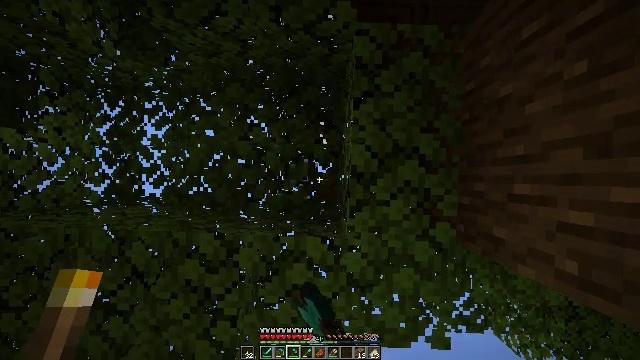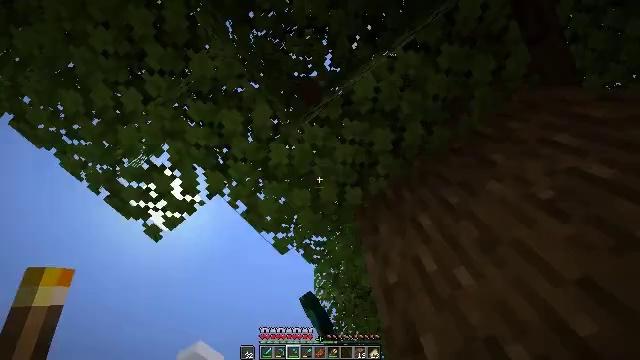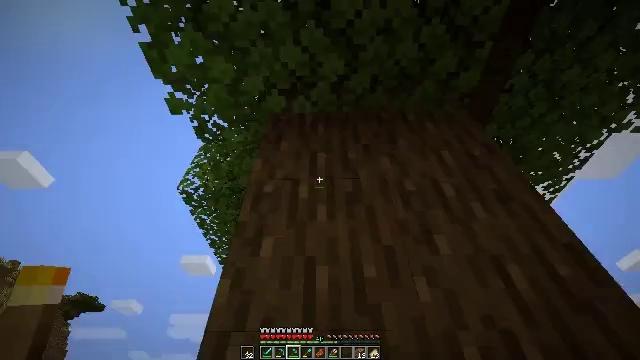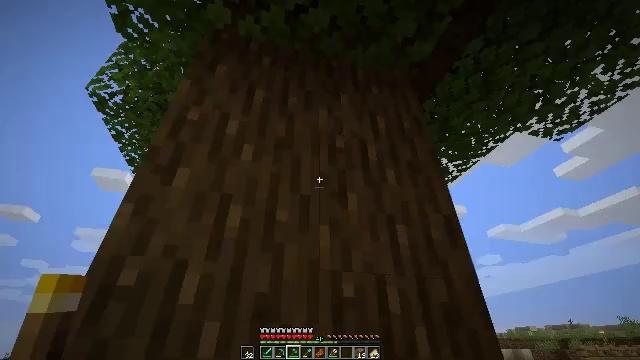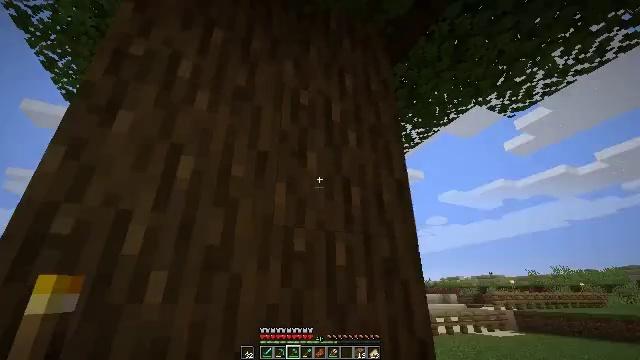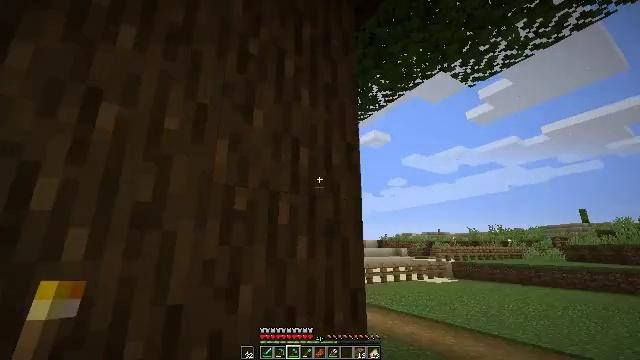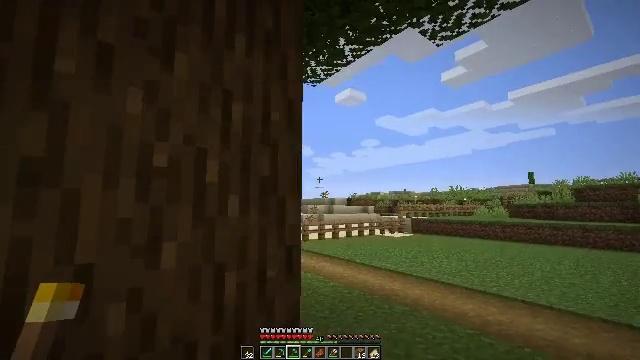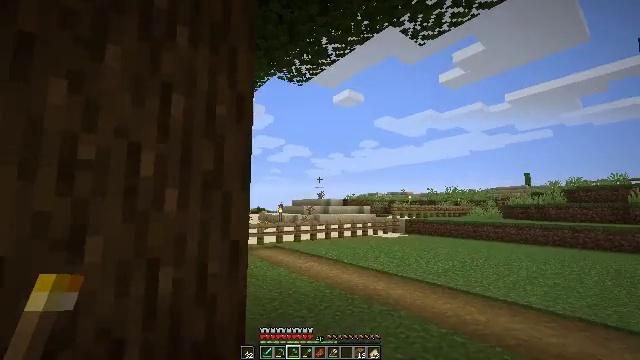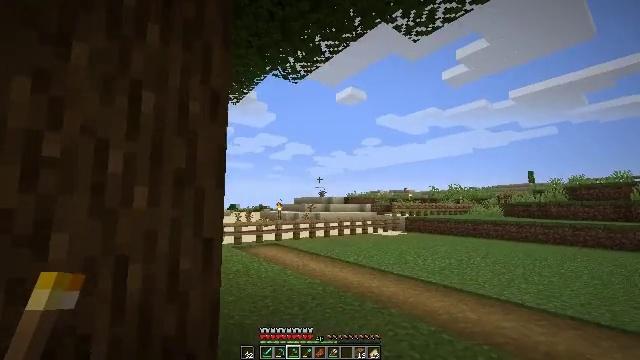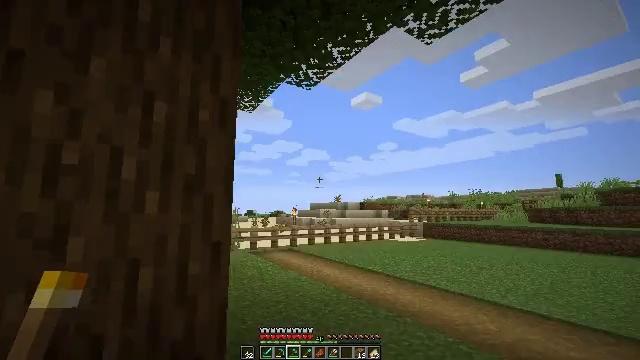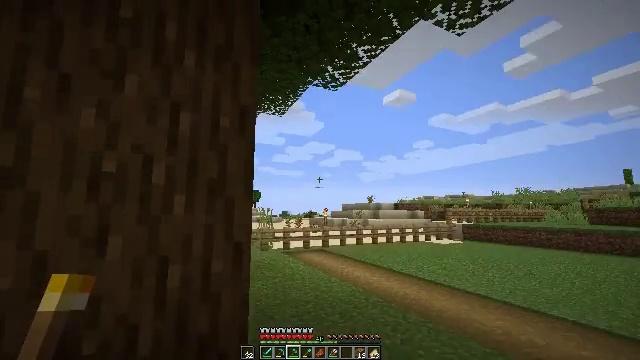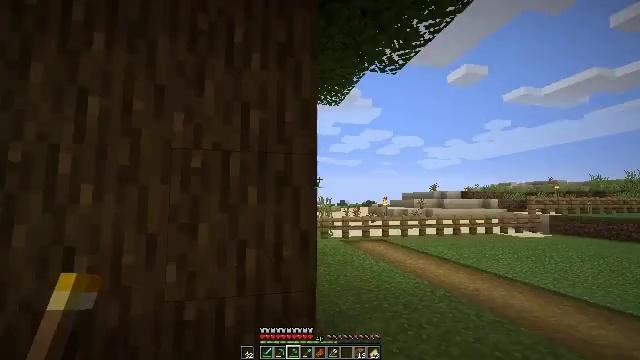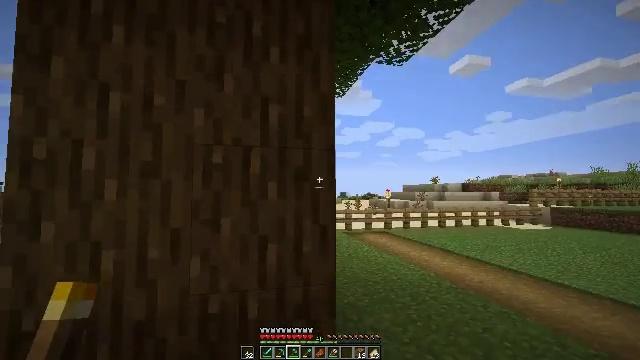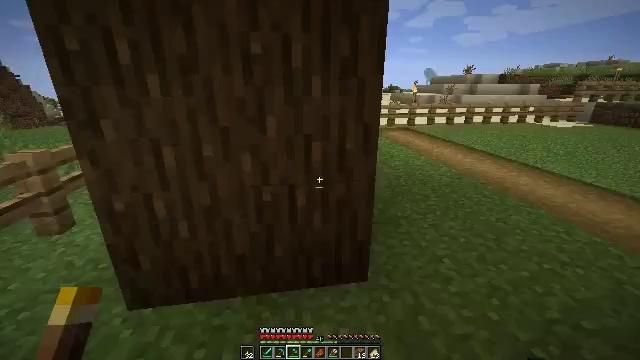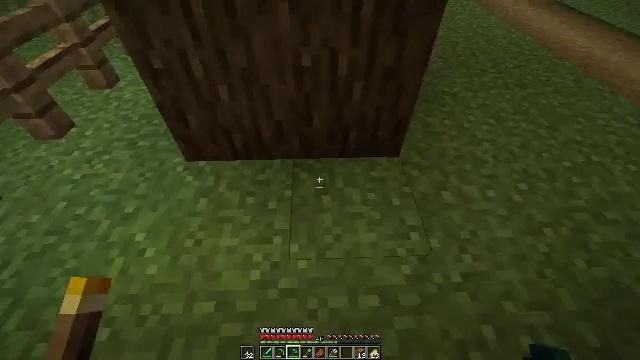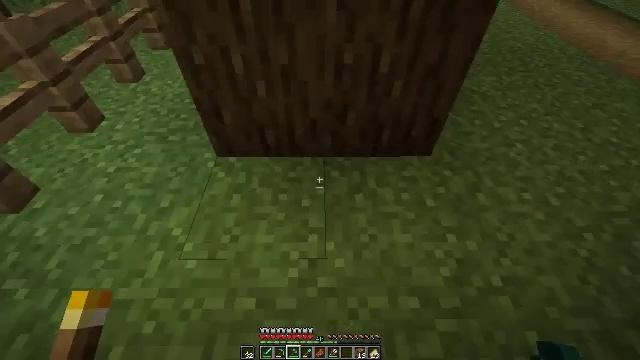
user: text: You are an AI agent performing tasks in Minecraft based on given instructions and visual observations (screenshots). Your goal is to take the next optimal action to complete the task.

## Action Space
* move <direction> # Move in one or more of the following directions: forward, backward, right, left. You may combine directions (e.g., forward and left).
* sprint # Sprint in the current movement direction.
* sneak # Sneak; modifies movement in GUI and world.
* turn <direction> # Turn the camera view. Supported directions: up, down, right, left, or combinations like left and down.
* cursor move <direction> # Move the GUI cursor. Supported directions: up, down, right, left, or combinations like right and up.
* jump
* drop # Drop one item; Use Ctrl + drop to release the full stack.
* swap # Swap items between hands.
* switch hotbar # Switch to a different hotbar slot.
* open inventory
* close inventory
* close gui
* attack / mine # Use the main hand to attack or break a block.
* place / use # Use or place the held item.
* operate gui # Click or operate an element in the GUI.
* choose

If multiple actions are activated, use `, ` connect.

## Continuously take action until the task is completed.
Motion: motion action
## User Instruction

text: Collect dark oak log for building.
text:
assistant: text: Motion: turn right and down
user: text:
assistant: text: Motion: turn right and down
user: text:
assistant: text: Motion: move right, turn right and down
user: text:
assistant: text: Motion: move right, turn right and down
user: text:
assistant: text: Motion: move right, turn right and down
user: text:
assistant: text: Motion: move right, turn right and down
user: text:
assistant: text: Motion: move right
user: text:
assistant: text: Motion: move right
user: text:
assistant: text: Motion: turn left and up
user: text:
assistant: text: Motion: turn left
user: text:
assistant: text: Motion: move left, turn left and down
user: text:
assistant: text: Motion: move left, turn down
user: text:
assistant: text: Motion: move left, turn left and down
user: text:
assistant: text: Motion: move left, turn left and down
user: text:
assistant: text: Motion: move left, turn left
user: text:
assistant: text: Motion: move left, turn left
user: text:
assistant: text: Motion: move left
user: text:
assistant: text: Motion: move left
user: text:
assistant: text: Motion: move left, turn right and up
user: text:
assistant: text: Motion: move left, turn right and up
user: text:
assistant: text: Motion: move left, turn right and up
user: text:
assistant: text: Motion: move left, turn right and up
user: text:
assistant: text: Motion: turn right and up
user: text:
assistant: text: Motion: turn right and up
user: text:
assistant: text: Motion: attack / mine
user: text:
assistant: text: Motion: turn right, attack / mine
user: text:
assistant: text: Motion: attack / mine
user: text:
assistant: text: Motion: attack / mine
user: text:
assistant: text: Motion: attack / mine
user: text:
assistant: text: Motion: attack / mine